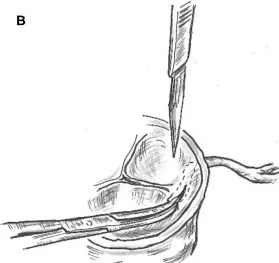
Surgical unroofing of the left coronary artery (LCA): Identification of the slit-like ostium of the LCA in the right- facing sinus and its intramural course toward the left-facing sinus (A).
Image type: radiology (mri)